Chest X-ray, PA view. Patient: 55 years old, sex M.
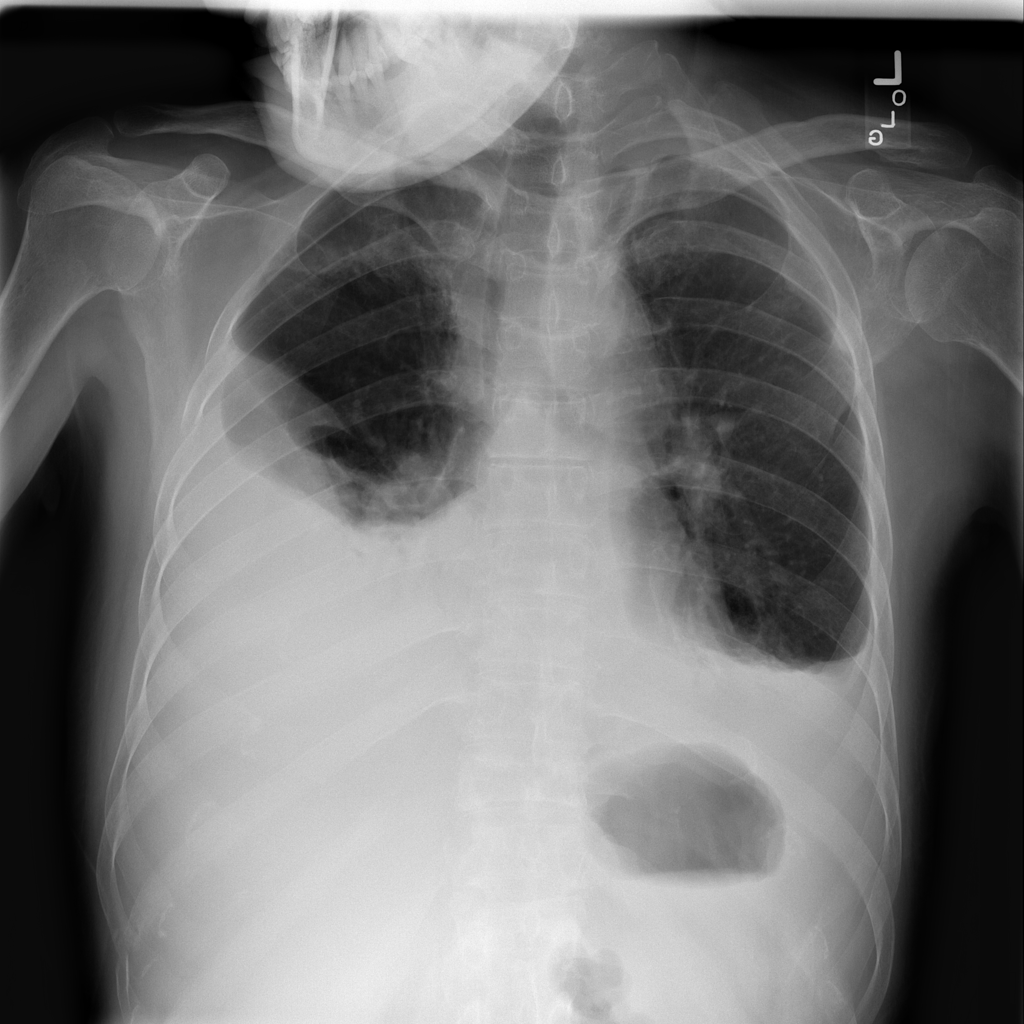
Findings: Atelectasis, Effusion, Mass